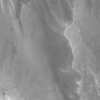
Label: not_dusty